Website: ulta-beauty
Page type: billing-address
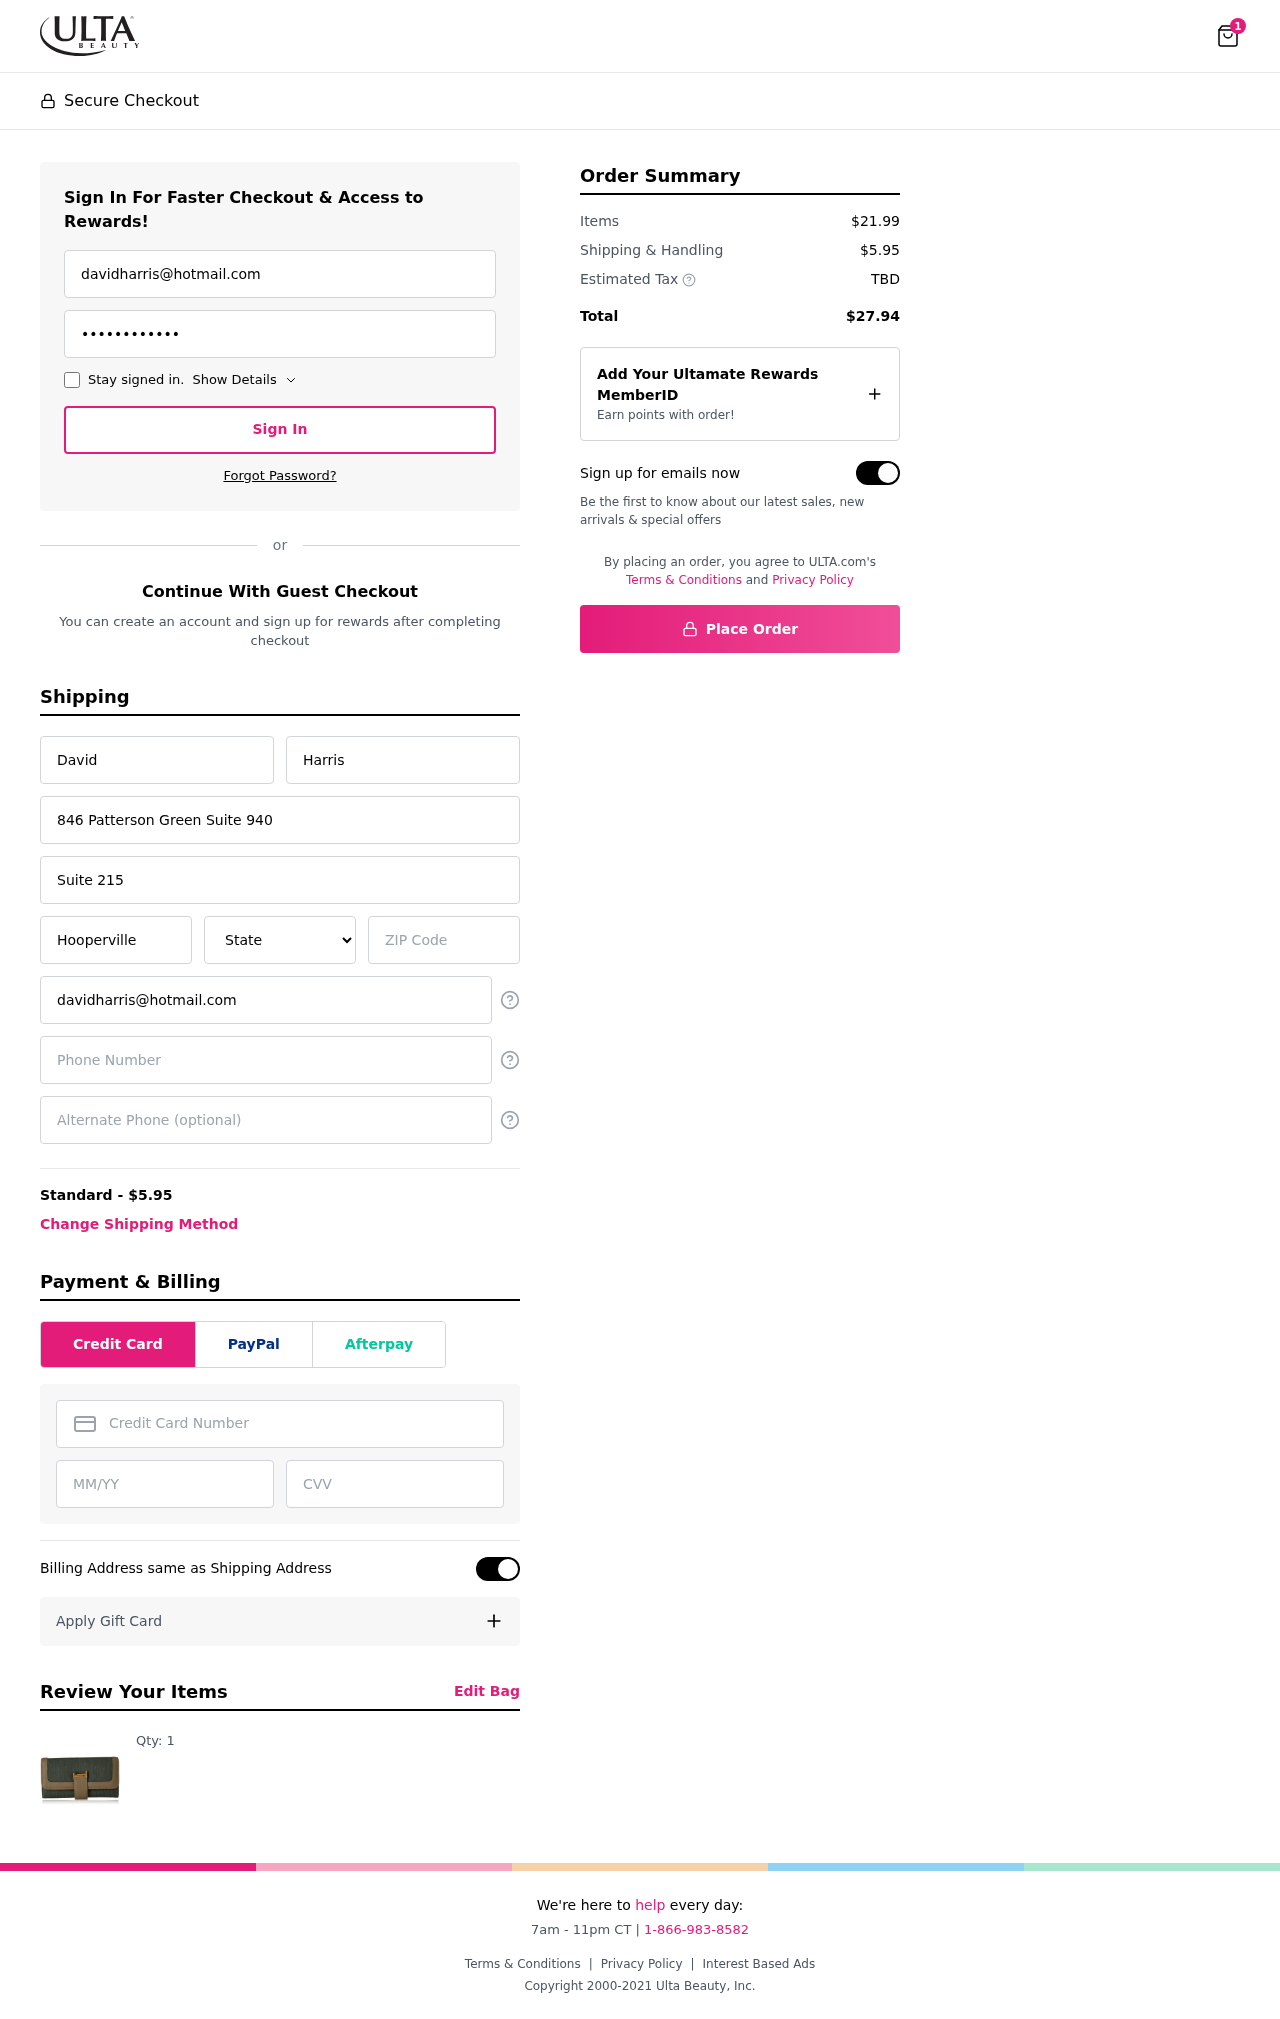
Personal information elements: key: PII_STATE
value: DC
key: PII_EMAIL
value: davidharris@hotmail.com
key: PII_FIRSTNAME
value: David
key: PII_LASTNAME
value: Harris
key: PII_STREET
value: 846 Patterson Green Suite 940
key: PII_STREET2
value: Suite 215
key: PII_CITY
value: Hooperville
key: PII_POSTCODE
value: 06375
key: PII_PHONE
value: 5072593866
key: PII_CARD_NUMBER
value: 4558 5225 5847 0960
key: PII_CARD_EXPIRY
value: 11/29
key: PII_CARD_CVV
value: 107
Product elements: key: PRODUCT1_QUANTITY
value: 1
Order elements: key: ORDER_NUM_ITEMS
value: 1
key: ORDER_SHIPPING_COST
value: $5.95
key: ORDER_SUBTOTAL
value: $21.99
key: ORDER_TOTAL
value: $27.94